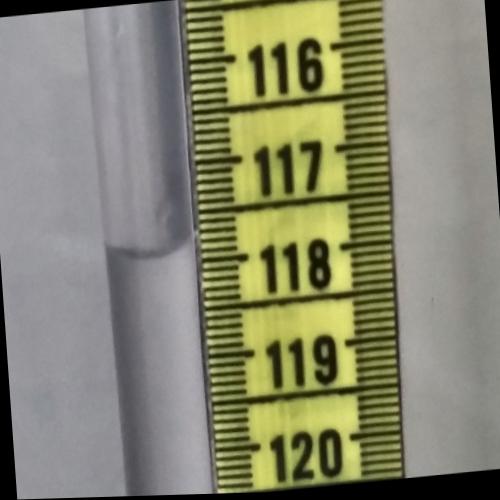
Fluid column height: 117.9 cm